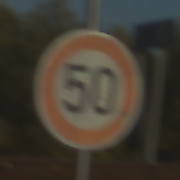
Verkehrszeichen: Geschwindigkeit50
Umgebung: Outdoor, RoadRail
Tageszeit: SunriseSunset
Wetter: Clear
Licht: Natural
Jahreszeit: NotSpecified
Kontrast: HighContrast